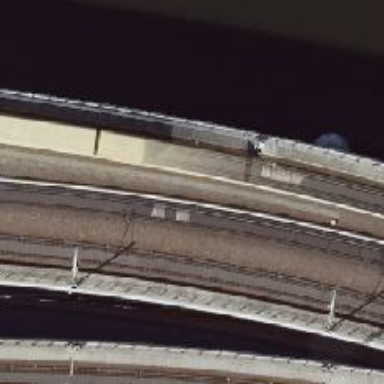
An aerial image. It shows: Bridge for electrified light rail. It has ballastless railway track.